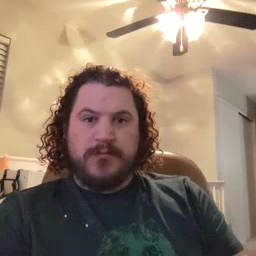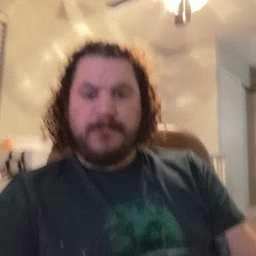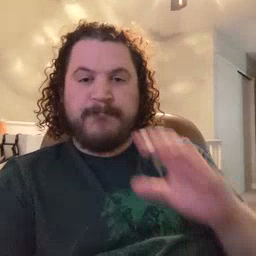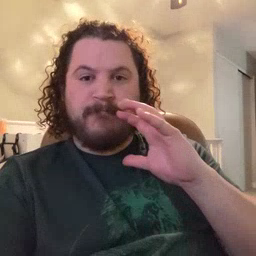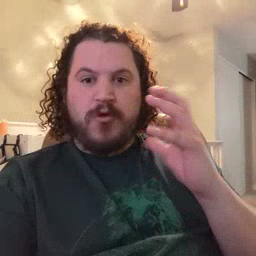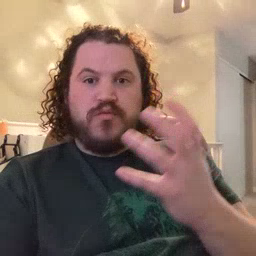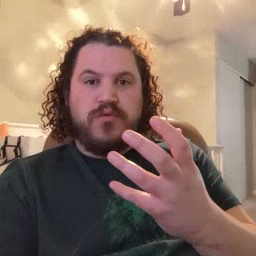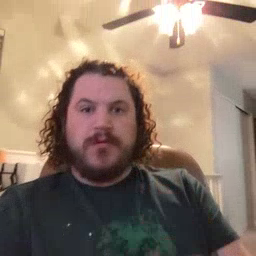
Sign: balloon